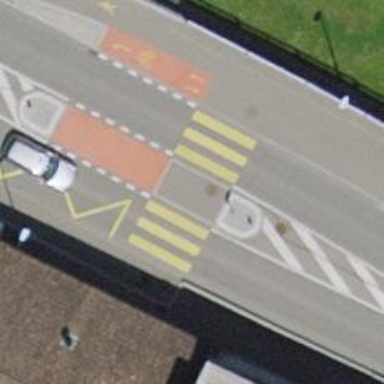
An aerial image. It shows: Uncontrolled crossing with zebra marking and crossing island.